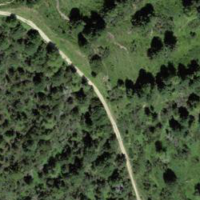
EUNIS habitat code: 43
Species observed at this site:
Sorbus aucuparia